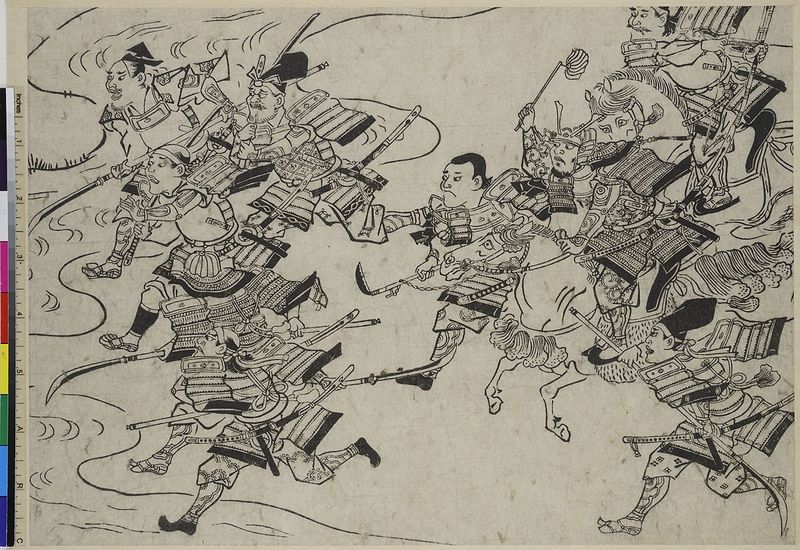
Titel: Shutendoji, Blatt 7
Künstler: Hishikawa Moronobu
Standort: Hamburg
Institution: Museum für Kunst und Gewerbe Hamburg
Schlagwörter: feder, kampf, wasser, see, zeichnung, pferd, holzschnitt, japan, krieg, schlacht, kaiser, japanisch, tusche, asien, druckgraphik, druckgrafik, comic, schwert, soldat, mythologie, rüstung, china, jagt, zeit, miniatur, sagen, samurai, chinesen, schlachtenbild, edo, schlachtszene, reproduktionen, 19. jh., zentimeter, schlachtendarstellung, druckerzeugnisse, cm, soldatenleben, märchen, pferd zeichnung